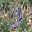
Label: 3